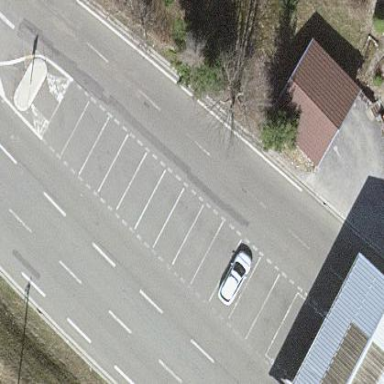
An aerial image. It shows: Parking area with surface.